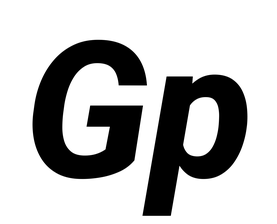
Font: Roboto-Italic_ExtraBold_Italic